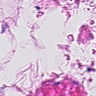
Metastatic tissue present: no